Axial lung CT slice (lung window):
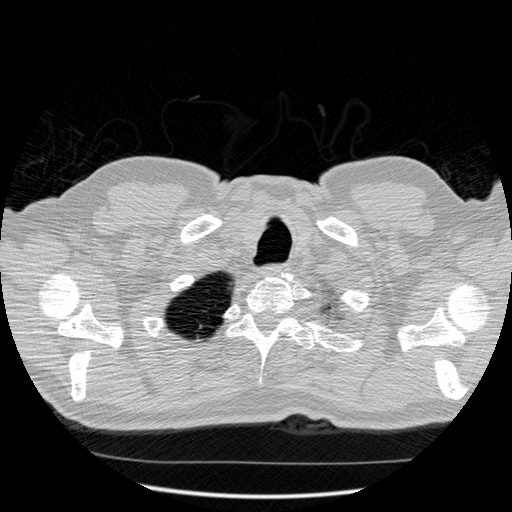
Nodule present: no